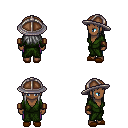
a pixel art fantasy rpg character, female body template, human, dark skin, green robe, magenta pants, gray unkempt hairstyle, chain helm, leather bracers, brown slippers, four views (front, back, left, right), 2x2 character sprite sheet, small pixel art, hard edges, no anti-aliasing